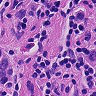
Metastatic tissue present: yes